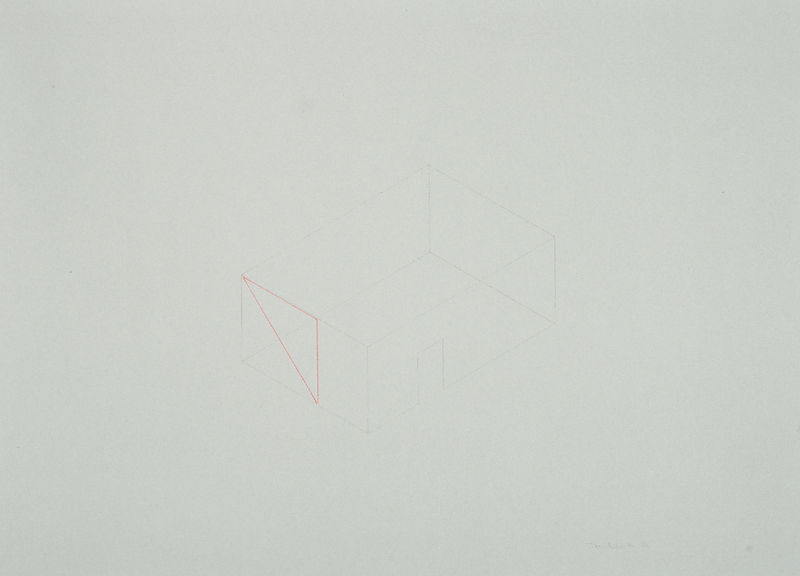
Titel: Ohne Titel. Eins aus einer Serie von acht "Isometrischen Zeichnungen"
Künstler: Fred Sandback
Standort: Zürich
Institution: Kunsthaus
Schlagwörter: dreieck, grau, weiss, rot, abstrakt, leere, modern, linien, abstraktion, rechteck, linie, leinwand, dreiecke, lewitt, drachen, paralellogramm, paralelogramm